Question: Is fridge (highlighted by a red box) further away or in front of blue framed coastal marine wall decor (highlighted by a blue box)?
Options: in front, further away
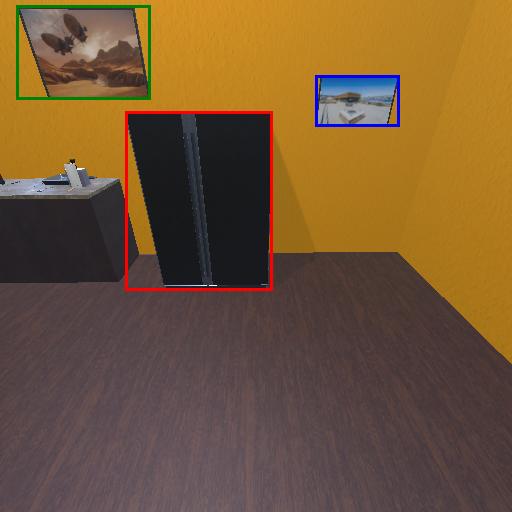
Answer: in front